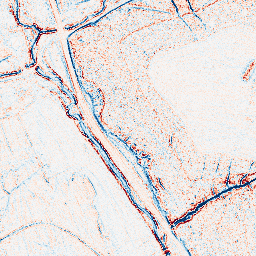
Category: edge_preserving
Decomposition family: bilateral
Decomposition parameters: d: 5
sigma_color: 150
sigma_space: 75
Upsampling method: sinc_hamming
Upsampling parameters: scale: 2
kernel_size: 16
Upsampling scale: 2